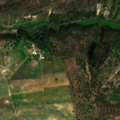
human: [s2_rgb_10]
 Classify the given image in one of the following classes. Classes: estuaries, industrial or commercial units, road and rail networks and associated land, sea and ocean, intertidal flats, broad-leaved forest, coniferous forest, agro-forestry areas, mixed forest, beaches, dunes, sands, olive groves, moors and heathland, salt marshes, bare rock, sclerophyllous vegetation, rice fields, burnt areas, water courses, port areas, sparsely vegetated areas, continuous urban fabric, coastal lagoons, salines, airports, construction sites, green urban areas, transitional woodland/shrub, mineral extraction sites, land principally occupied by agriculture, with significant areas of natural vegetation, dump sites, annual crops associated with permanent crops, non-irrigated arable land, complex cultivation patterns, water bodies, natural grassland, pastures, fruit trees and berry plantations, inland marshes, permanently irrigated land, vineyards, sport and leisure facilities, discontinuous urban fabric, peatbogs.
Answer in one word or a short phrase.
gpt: non-irrigated arable land, agro-forestry areas, broad-leaved forest, mixed forest